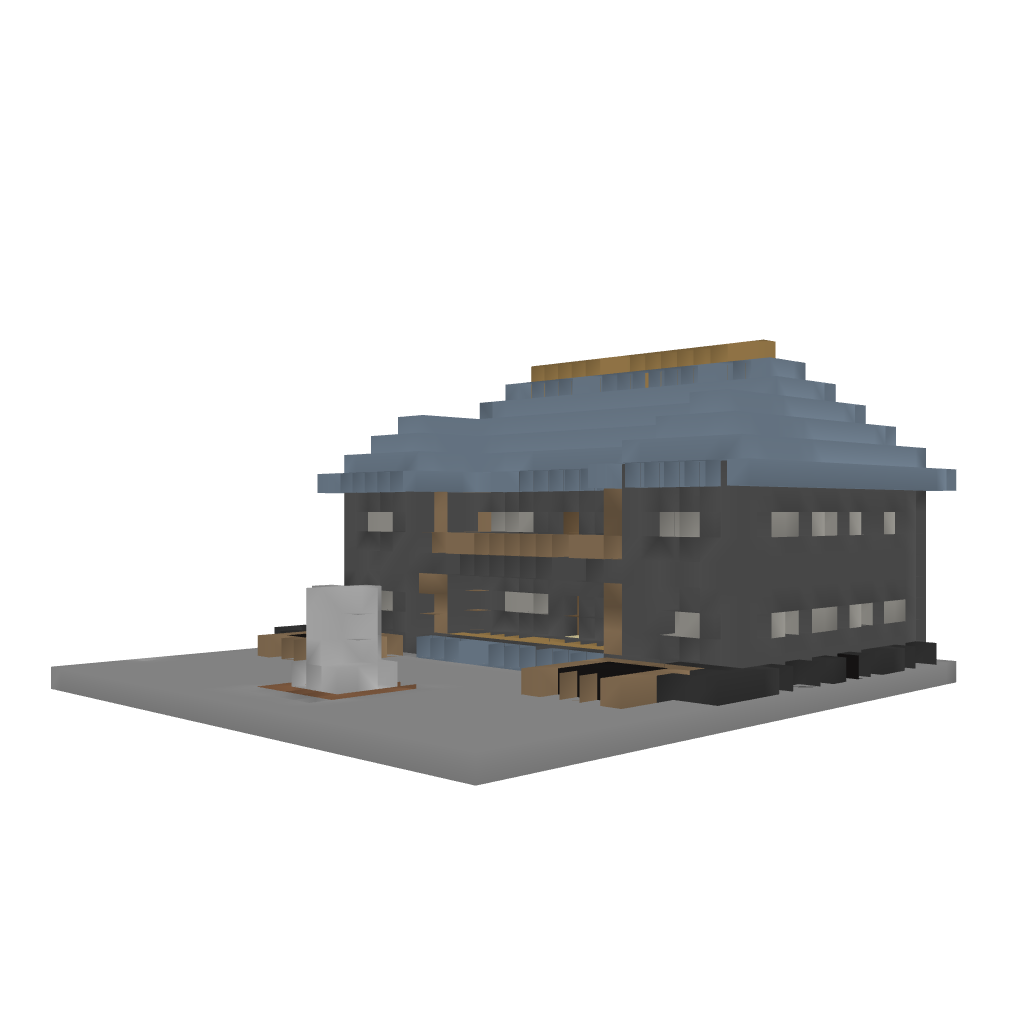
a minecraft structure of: Wooden Mansion